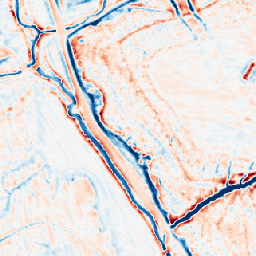
Category: edge_preserving
Decomposition family: bilateral
Decomposition parameters: d: 15
sigma_color: 75
sigma_space: 75
Upsampling method: area
Upsampling parameters: scale: 8
Upsampling scale: 8